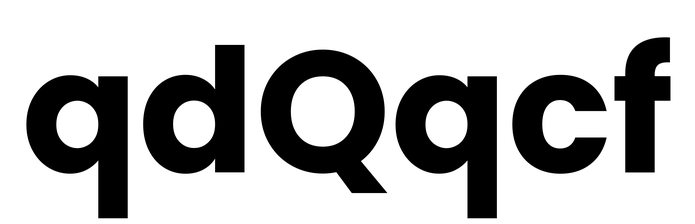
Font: Poppins-Bold